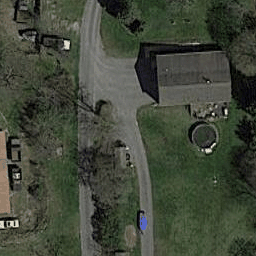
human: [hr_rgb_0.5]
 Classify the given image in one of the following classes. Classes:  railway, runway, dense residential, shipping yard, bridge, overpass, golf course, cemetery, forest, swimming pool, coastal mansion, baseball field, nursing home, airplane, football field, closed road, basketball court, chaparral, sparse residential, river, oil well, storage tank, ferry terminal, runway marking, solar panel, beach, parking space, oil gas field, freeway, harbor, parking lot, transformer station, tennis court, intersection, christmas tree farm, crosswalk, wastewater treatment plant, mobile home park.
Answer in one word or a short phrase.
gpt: sparse residential